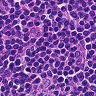
Metastatic tissue present: no